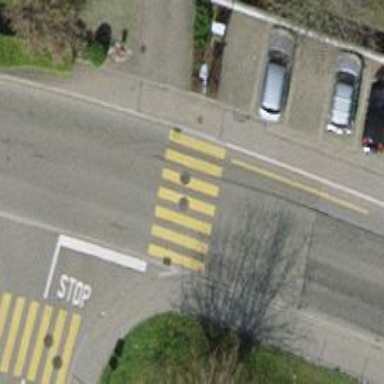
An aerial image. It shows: Uncontrolled zebra crossing on the road.